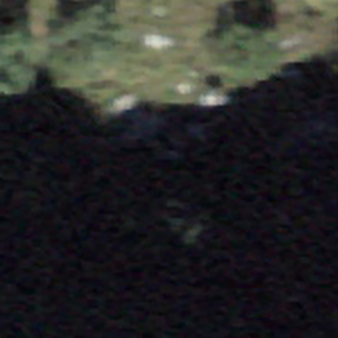
Label: other